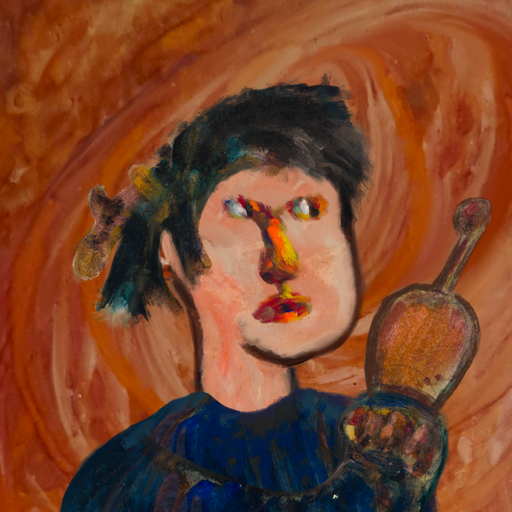
Background: Pious_Lady, Head And Neck Side: Roy_Bahadur, Face Side: An_Impression, Bust: Pipe, Hair Side: Pipe, Head Accessory: Blank, Second Necklace: Blank, Necklace: Blank, Baby: Blank